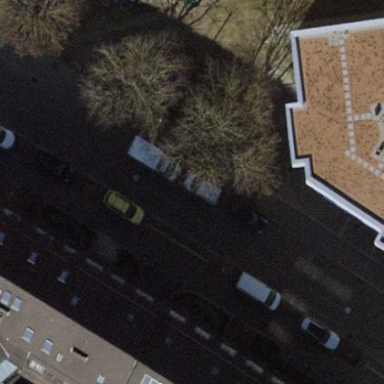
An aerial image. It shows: Parking lane area.